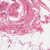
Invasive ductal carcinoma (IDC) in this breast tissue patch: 0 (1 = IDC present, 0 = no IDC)